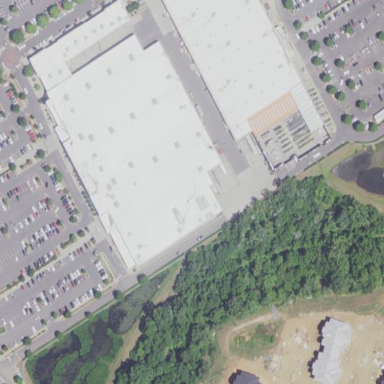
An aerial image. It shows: Building that houses supermarket.